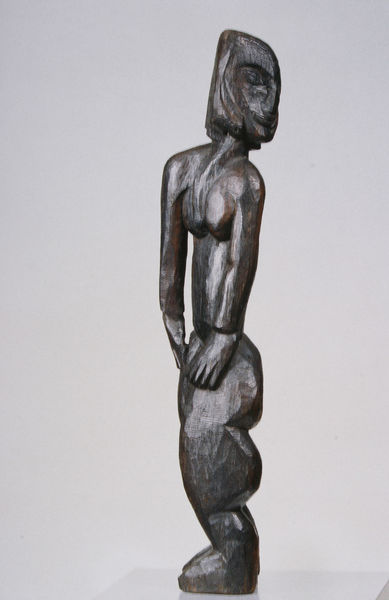
Titel: Rückschauende. Stehender Frauenakt mit abgewandtem Kopf
Künstler: Ernst Ludwig Kirchner
Standort: Düsseldorf
Institution: Museum Kunst Palast
Schlagwörter: akt, dunkel, hand, kopf, körper, mann, nackt, grob, kirchner, kubismus, braun, brust, busen, finger, frau, haar, holz, licht, mund, nase, profil, schwarz, weiss, hose, arme, augen, gesicht, stehen, hals, hände, schlank, figur, haare, stehend, person, augenbrauen, kinn, schultern, traurig, affe, skulptur, statue, beine, brüste, füße, hintern, seitlich, haltung, schuhe, abstrakt, afrika, modern, primitivismus, dick, einfach, muskeln, schmal, glanz, glänzend, metall, bauch, bronze, plastik, poliert, oberschenkel, schenkel, dünn, foto, abgewandt, muskulös, penis, neger, eckig, oberfläche, groß, seite, stilisiert, gedreht, schnitzerei, picasso, umgewandt, gesichtszüge, kräftig, verdreht, holzfigur, primitiv, geschnitzt, neuguinea, fruchtbarkeit, umgedreht, mager, proportionen, simpel, nolde, rückblick, rückwärts, nach hinten, verrenkt, pagenkopf, afrikanisch, volumen, barlach, eingeborene, black, ozeanien, gedrehter kopf, papua, rücksicht, blick über die schulter, po, schniterei, zur seite, unstatisch, ancient, nativistisch, schnitzene, blick nach hinten